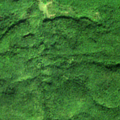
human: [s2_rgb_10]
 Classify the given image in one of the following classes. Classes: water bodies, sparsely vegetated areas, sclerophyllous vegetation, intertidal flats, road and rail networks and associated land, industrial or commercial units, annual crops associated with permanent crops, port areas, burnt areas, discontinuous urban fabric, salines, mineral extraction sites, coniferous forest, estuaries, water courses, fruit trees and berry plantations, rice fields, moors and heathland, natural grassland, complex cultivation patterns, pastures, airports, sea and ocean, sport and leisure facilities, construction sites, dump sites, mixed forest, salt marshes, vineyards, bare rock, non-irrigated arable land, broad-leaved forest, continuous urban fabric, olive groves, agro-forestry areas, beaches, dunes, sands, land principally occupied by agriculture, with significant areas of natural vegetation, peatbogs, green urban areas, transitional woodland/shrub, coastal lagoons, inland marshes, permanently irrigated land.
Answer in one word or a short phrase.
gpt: broad-leaved forest